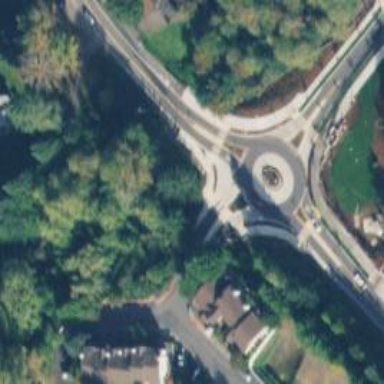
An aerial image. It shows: Tertiary road that leads to roundabout.